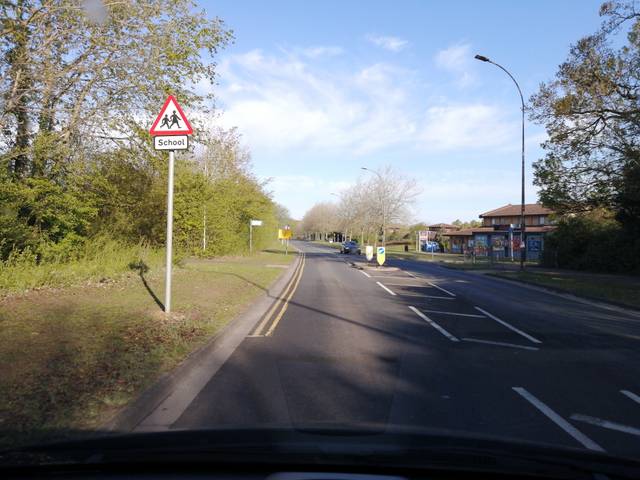
Region: United Kingdom
Coordinates: 52.555, -0.3127